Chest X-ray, PA view. Patient: 39 years old, sex F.
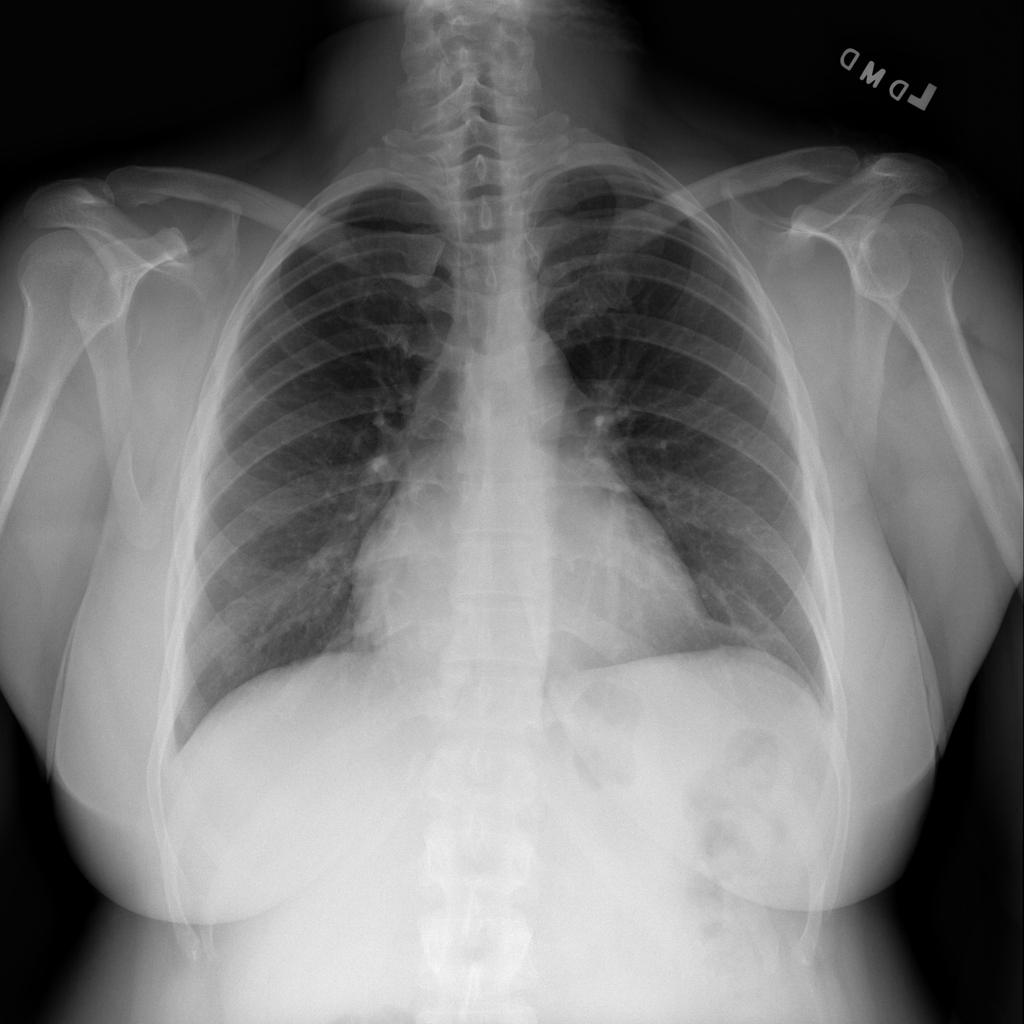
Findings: Atelectasis